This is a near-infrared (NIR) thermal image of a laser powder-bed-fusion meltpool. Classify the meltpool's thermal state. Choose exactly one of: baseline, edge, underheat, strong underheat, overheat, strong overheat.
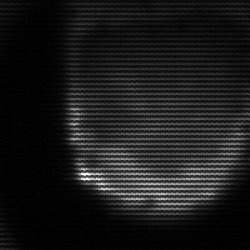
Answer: edge